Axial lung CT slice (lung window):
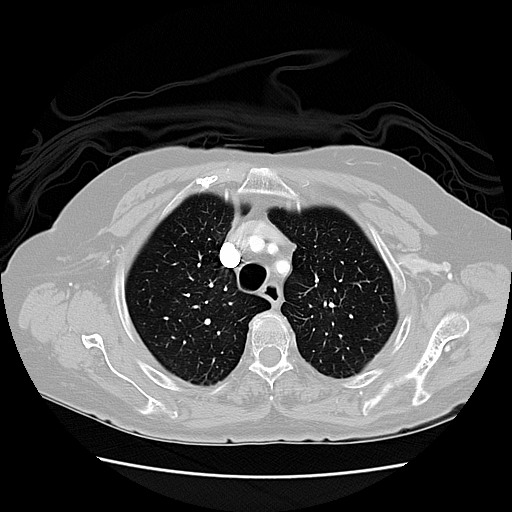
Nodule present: no